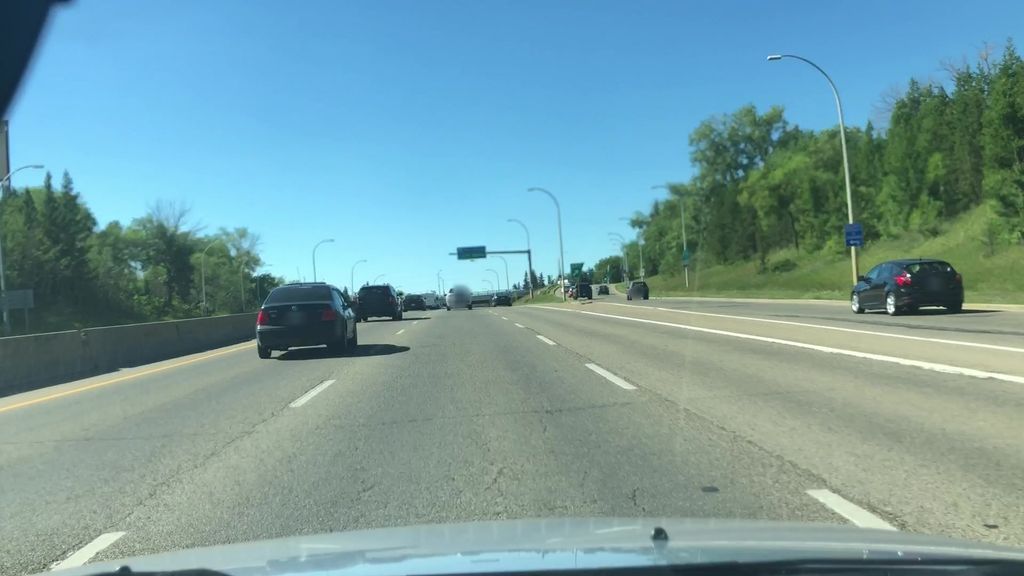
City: edmonton